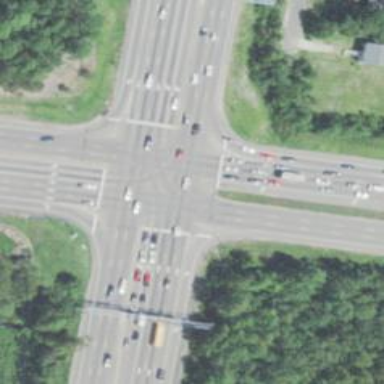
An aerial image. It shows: Trunk highway with expressway features.